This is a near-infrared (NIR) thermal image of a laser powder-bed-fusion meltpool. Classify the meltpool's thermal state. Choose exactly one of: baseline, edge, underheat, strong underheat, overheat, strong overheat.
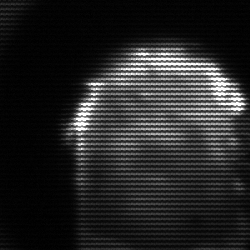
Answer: baseline